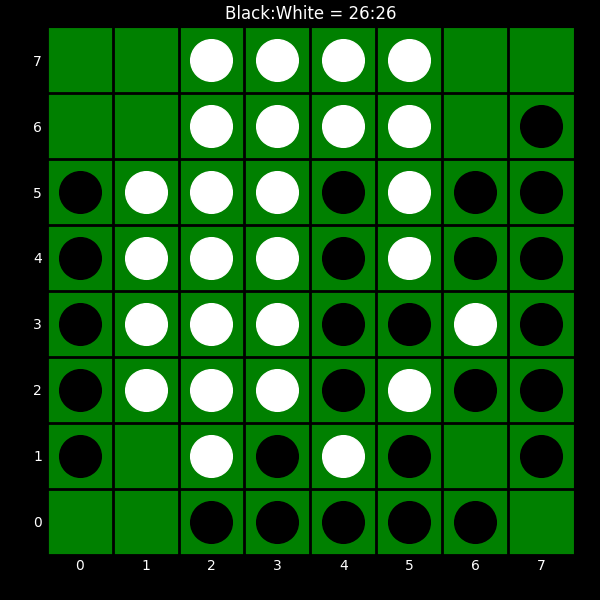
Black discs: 26
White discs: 26